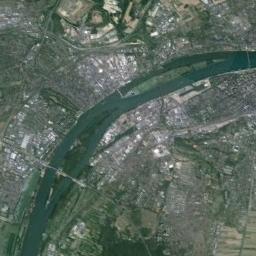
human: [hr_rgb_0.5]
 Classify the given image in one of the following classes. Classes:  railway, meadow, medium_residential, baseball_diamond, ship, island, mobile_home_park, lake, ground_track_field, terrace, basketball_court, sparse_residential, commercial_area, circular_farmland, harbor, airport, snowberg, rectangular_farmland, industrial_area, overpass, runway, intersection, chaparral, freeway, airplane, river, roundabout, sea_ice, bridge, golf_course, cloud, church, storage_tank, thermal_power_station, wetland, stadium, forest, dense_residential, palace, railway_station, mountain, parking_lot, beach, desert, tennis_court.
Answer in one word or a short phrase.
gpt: river